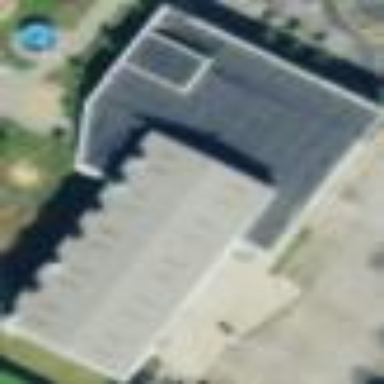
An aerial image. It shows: Commercial building housing swimming pool shop.